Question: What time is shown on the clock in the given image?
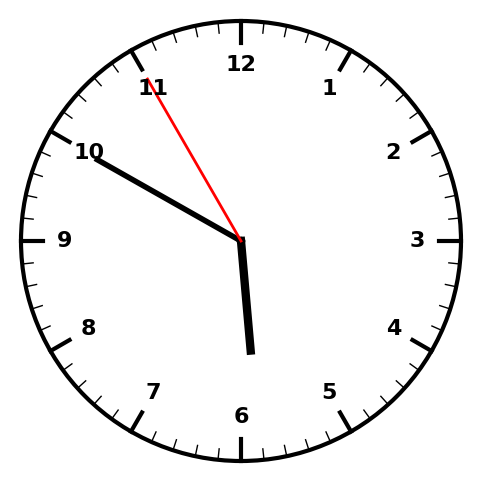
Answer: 05:49:55